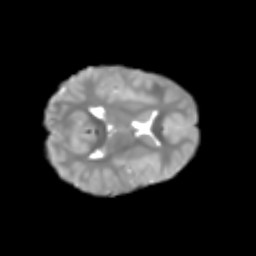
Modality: T2w
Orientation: axial
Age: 6
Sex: female
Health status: healthy